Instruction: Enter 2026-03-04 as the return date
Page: home
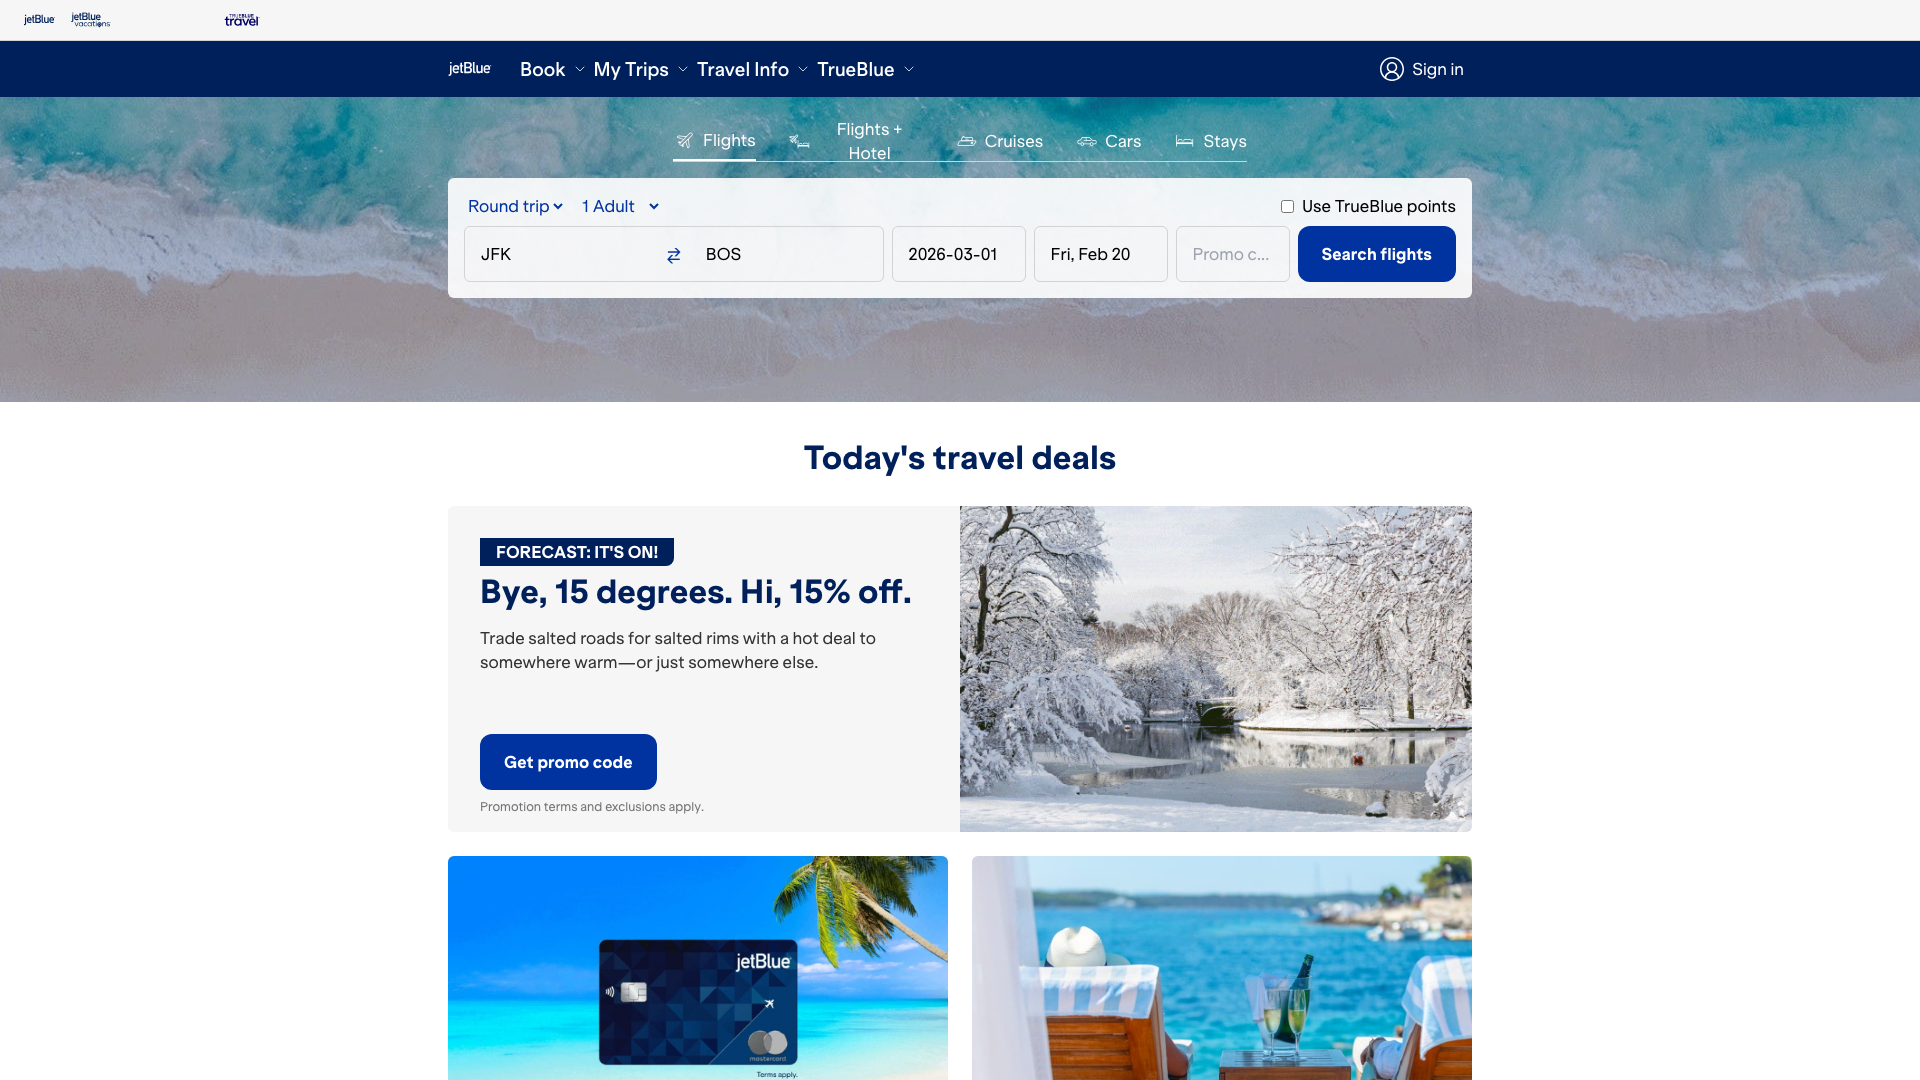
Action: type